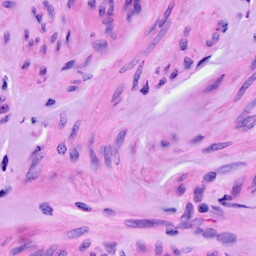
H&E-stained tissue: Ovarian